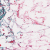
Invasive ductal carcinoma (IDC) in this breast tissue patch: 0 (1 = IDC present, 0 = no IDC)